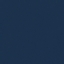
Land use / land cover class: SeaLake